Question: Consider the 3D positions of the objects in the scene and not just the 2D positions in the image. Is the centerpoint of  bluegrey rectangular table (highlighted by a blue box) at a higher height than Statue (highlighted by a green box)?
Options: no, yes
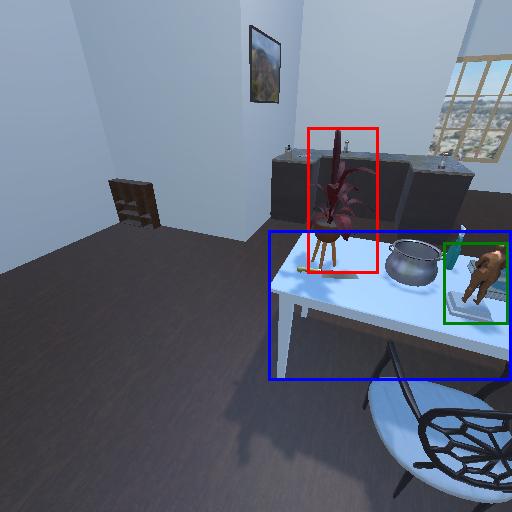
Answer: no